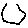
Label: hexagon